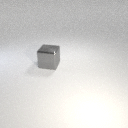
large gray metal cube